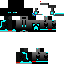
A male skeleton skin with dark skin, wearing brown helmet dressed in a blue armor chest and black pants, featuring a closed mouth.